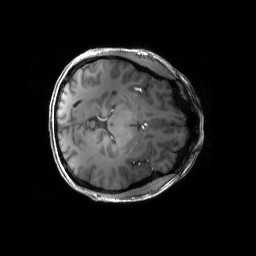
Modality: T1w
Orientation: axial
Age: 30
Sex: male
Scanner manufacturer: siemens
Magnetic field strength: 6.98 T
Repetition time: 2.37 s
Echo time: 0.00231 s